Question: I'd like to create a basic High Pass FIR Filter by Windowing within Python.
My code is below and is intentionally idiomatic - I'm aware you can (most likely) complete this with a single line of code in Python but I'm learning. I have used a basic a sinc function with a rectangular window: My output works for signals that are additive (f1+f2) but not multiplicative (f1*f2), where f1=25kHz and f2=1MHz.
My questions are: Have I misunderstood something fundamental or is my code wrong?
In summary, I'd like to extract just the high pass signal (f2=1MHz) and filter everything else out. I've also included screen shots of what is generated for (f1+f2) and (f1*f2):

'''
import numpy as np
import matplotlib.pyplot as plt
# create an array of 1024 points sampled at 40MHz
# [each sample is 25ns apart]
Fs = 40e6
T = 1/Fs
t = np.arange(0,(1024*T),T)
# create an ip signal sampled at Fs, using two frequencies
F_low = 25e3 # 25kHz
F_high = 1e6 # 1MHz
ip = np.sin(2*np.pi*F_low*t) + np.sin(2*np.pi*F_high*t)
#ip = np.sin(2*np.pi*F_low*t) * np.sin(2*np.pi*F_high*t)
op = [0]*len(ip)
# Define -
# Fsample = 40MHz
# Fcutoff = 900kHz,
# this gives the normalised transition freq, Ft
Fc = 0.9e6
Ft = Fc/Fs
Length = 101
M = Length - 1
Weight = []
for n in range(0, Length):
if( n != (M/2) ):
Weight.append( -np.sin(2*np.pi*Ft*(n-(M/2))) / (np.pi*(n-(M/2))) )
else:
Weight.append( 1-2*Ft )
for n in range(len(Weight), len(ip)):
y = 0
for i in range(0, len(Weight)):
y += Weight[i]*ip[n-i]
op[n] = y
plt.subplot(311)
plt.plot(Weight,'ro', linewidth=3)
plt.xlabel( 'weight number' )
plt.ylabel( 'weight value' )
plt.grid()
plt.subplot(312)
plt.plot( ip,'r-', linewidth=2)
plt.xlabel( 'sample length' )
plt.ylabel( 'ip value' )
plt.grid()
plt.subplot(313)
plt.plot( op,'k-', linewidth=2)
plt.xlabel( 'sample length' )
plt.ylabel( 'op value' )
plt.grid()
plt.show()
'''
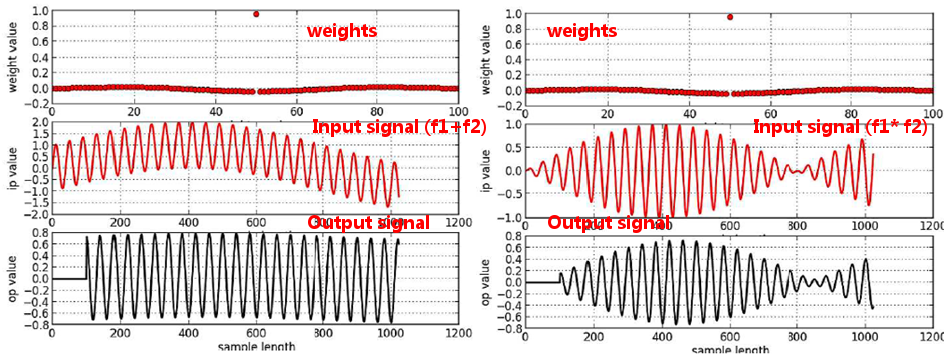
Answer: You've misunderstood something fundamental. The windowed sinc filter is designed to separate linearly combined frequencies; i.e. frequencies combined through addition, not frequencies combined through multiplication. See <URL> of The Scientist and Engineer's Guide to
Digital Signal Processing for more details.
Code based on scipy.signal will provide similar results to your code:
'''
from pylab import *
import scipy.signal as signal
# create an array of 1024 points sampled at 40MHz
# [each sample is 25ns apart]
Fs = 40e6
nyq = Fs / 2
T = 1/Fs
t = np.arange(0,(1024*T),T)
# create an ip signal sampled at Fs, using two frequencies
F_low = 25e3 # 25kHz
F_high = 1e6 # 1MHz
ip_1 = np.sin(2*np.pi*F_low*t) + np.sin(2*np.pi*F_high*t)
ip_2 = np.sin(2*np.pi*F_low*t) * np.sin(2*np.pi*F_high*t)
Fc = 0.9e6
Length = 101
# create a low pass digital filter
a = signal.firwin(Length, cutoff = F_high / nyq, window="hann")
# create a high pass filter via signal inversion
a = -a
a[Length/2] = a[Length/2] + 1
figure()
plot(a, 'ro')
# apply the high pass filter to the two input signals
op_1 = signal.lfilter(a, 1, ip_1)
op_2 = signal.lfilter(a, 1, ip_2)
figure()
plot(ip_1)
figure()
plot(op_1)
figure()
plot(ip_2)
figure()
plot(op_2)
'''
Impulse Response:

Linearly Combined Input:

Filtered Output:

Non-linearly Combined Input:

Filtered Output: